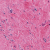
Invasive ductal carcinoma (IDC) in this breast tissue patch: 0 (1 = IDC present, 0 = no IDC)